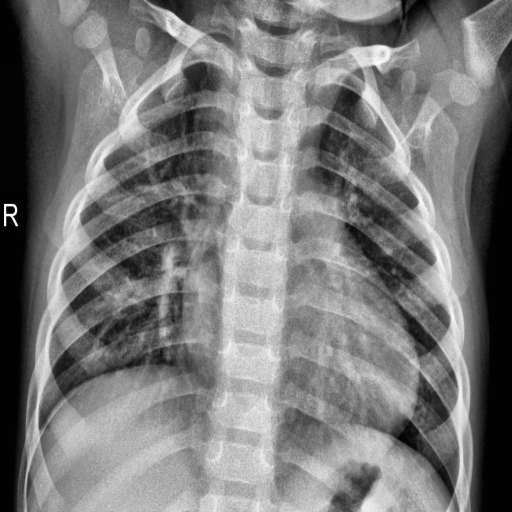
Finding: PNEUMONIA